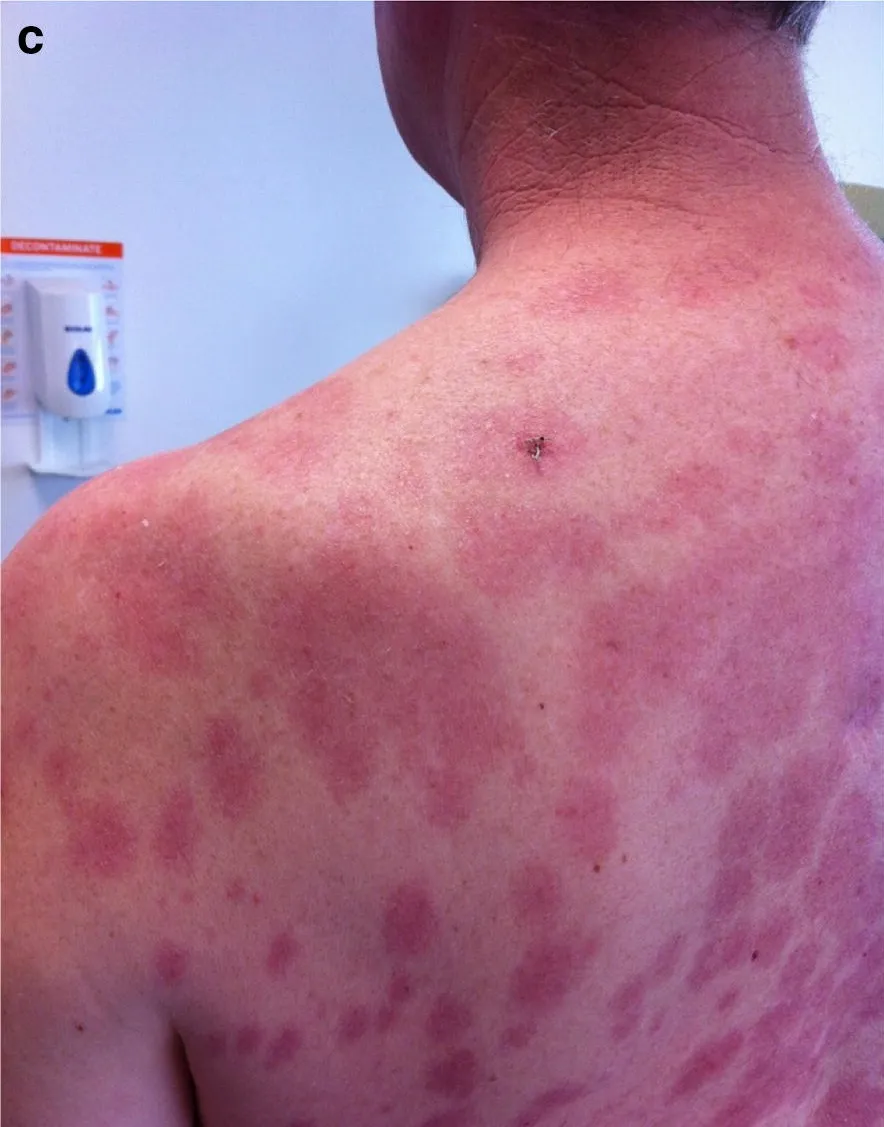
C; After 2 weeks of steroid therapy and AZA withdrawal.
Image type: medical_photograph (skin_photograph)